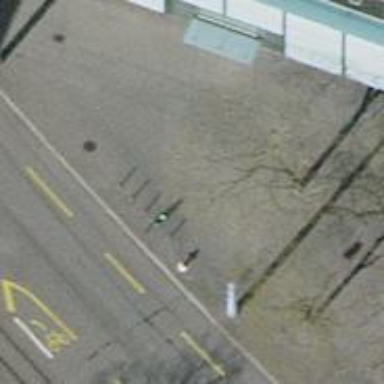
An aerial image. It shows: Bicycle parking area with asphalt surface and bollards.